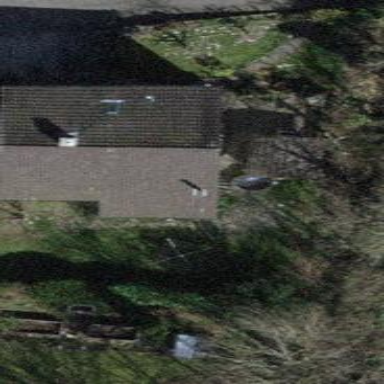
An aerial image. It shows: Building with tiled roof.